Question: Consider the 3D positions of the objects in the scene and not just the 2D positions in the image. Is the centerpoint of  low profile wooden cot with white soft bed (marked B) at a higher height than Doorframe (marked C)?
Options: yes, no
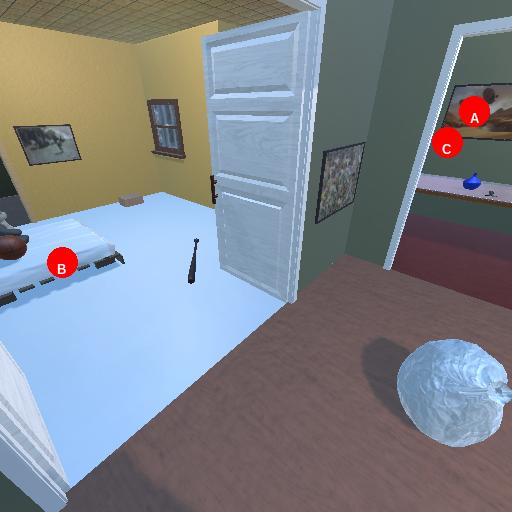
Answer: yes